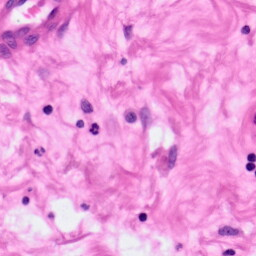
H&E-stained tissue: Pancreatic